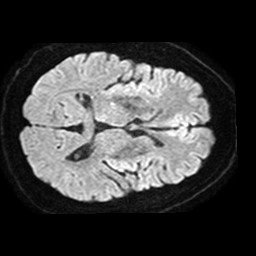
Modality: TRACE
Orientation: axial
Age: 45
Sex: male
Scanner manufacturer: philips
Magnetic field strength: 1.5 T
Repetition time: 3.505 s
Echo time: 0.09255 s